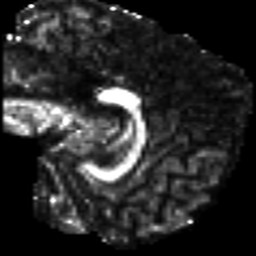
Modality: FA
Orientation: sagittal
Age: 32
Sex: male
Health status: ill
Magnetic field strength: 3 T
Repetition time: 9 s
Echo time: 0.093 s